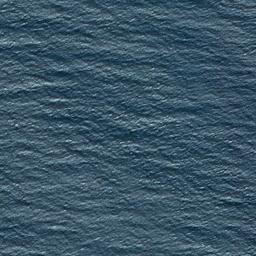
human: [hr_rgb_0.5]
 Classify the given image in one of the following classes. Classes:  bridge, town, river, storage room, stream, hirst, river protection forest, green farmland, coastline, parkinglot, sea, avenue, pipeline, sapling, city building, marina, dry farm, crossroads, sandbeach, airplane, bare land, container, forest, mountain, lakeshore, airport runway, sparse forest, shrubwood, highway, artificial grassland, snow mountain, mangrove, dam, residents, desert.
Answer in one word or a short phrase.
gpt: sea